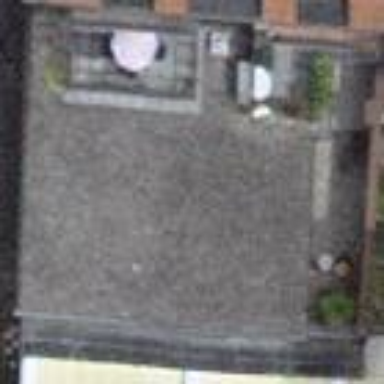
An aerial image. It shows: Building with flat roof made of gravel.